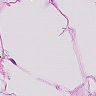
Metastatic tissue present: no